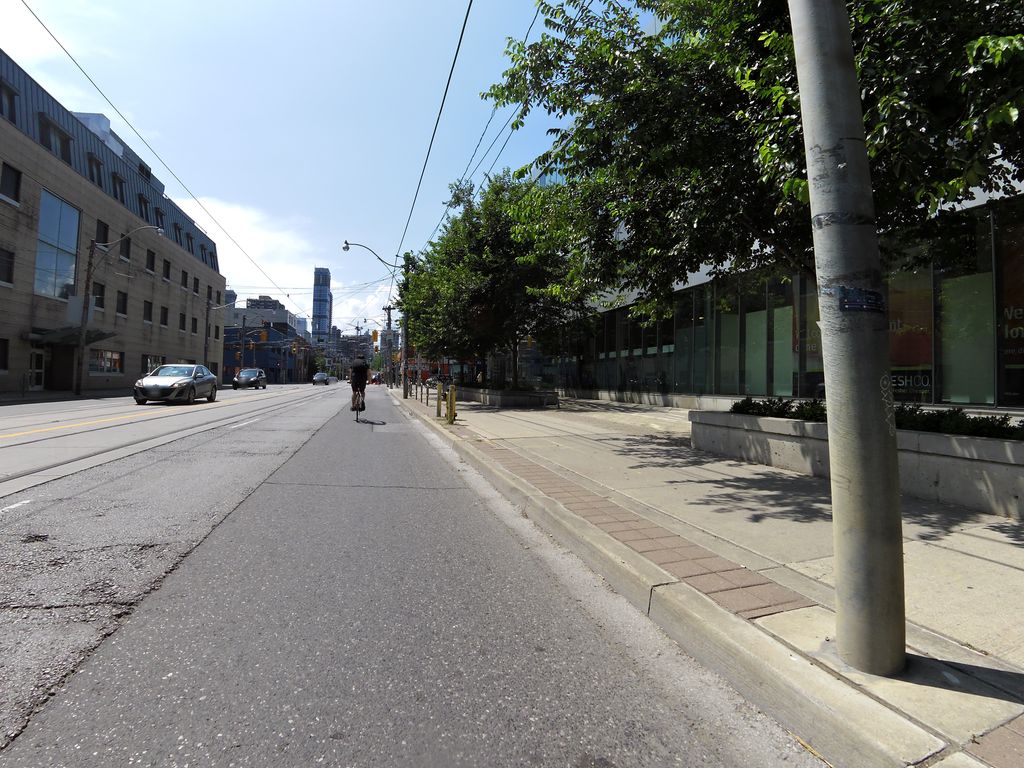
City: toronto